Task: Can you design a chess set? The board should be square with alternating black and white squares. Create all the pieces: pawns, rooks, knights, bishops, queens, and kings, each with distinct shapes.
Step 97:
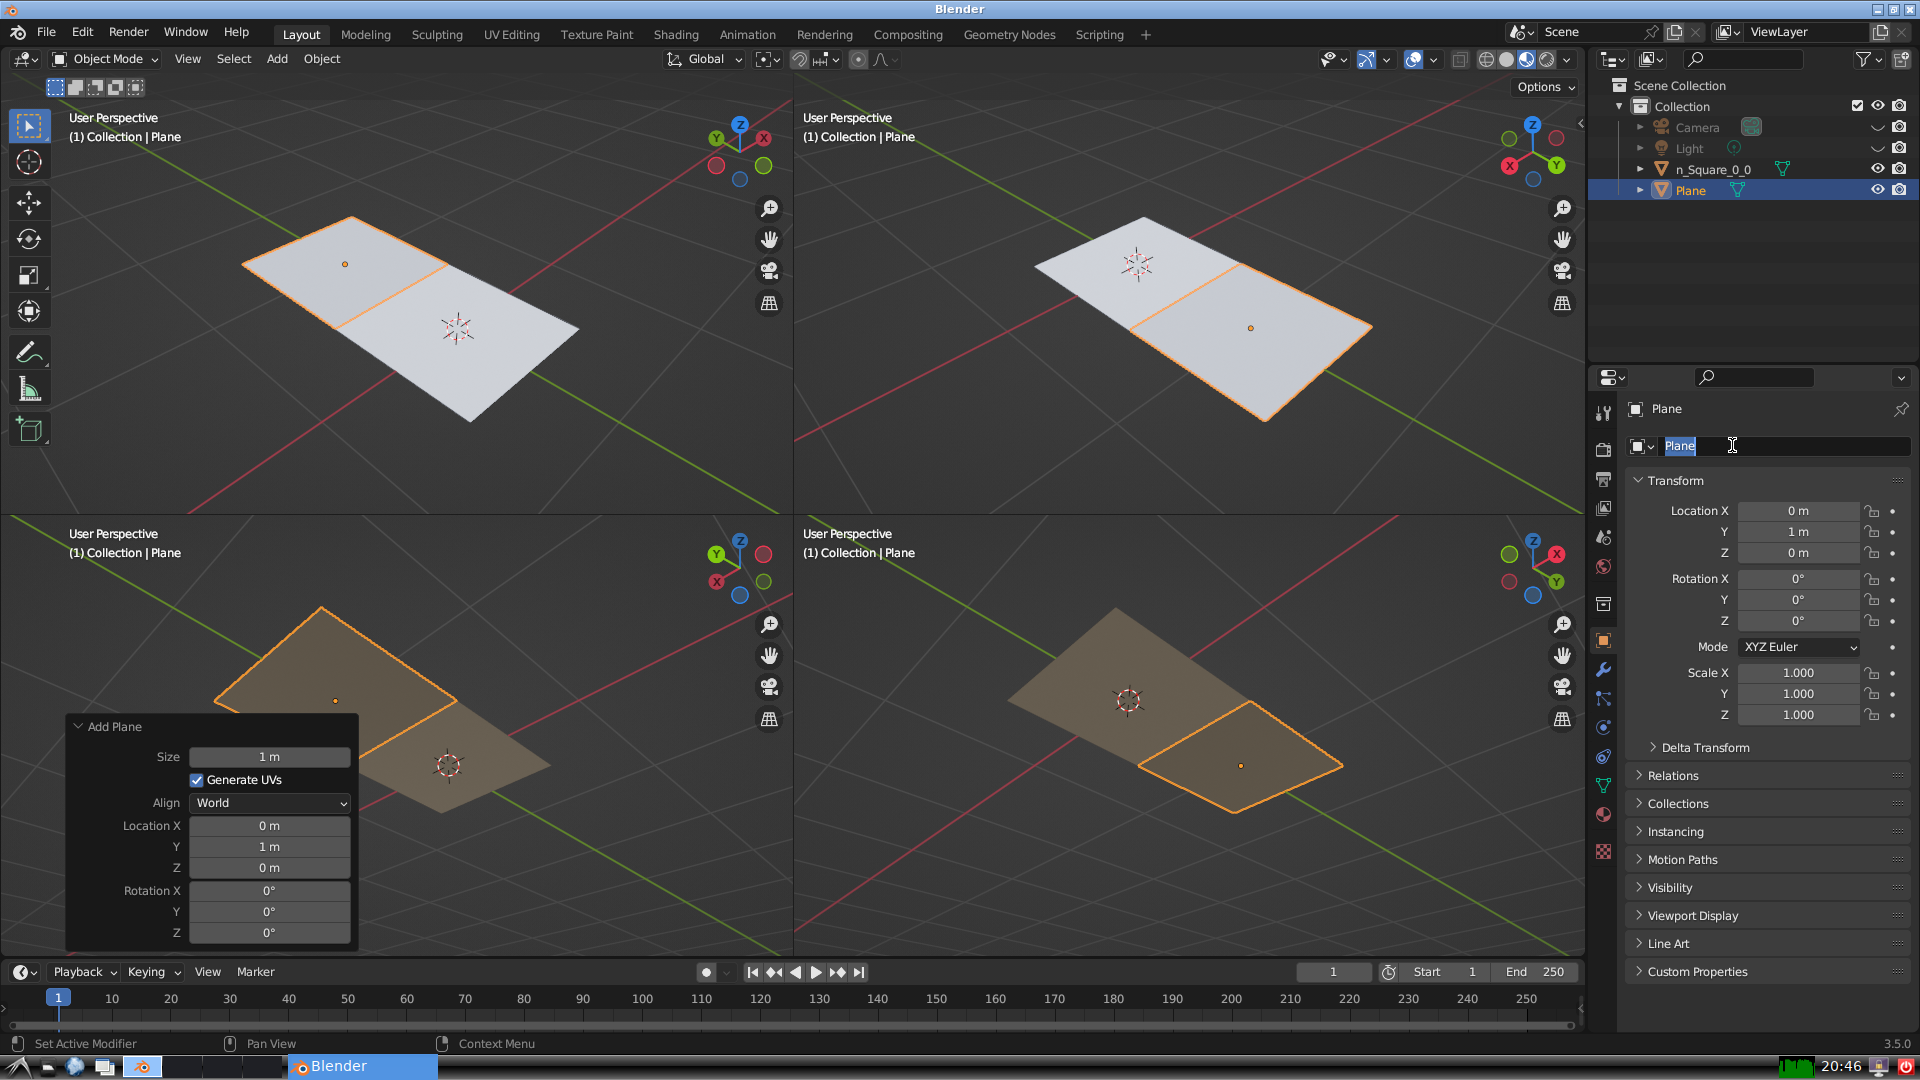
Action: input_text: n_Square_0_1